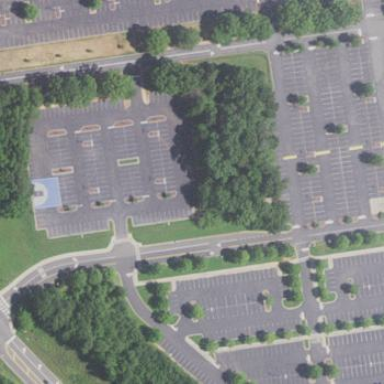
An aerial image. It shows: Parking aisle designated as service road.